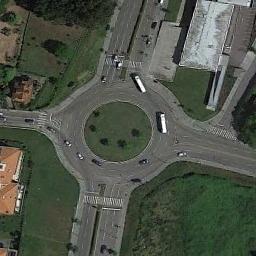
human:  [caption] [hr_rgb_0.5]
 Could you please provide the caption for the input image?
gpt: There are several buildings beside the roundabout .

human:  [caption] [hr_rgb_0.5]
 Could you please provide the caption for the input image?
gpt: The roundabout is on the grass next to trees and buildings .

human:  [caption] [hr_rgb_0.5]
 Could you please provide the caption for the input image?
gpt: The roundabout with four exits and entrances is surrounded by some houses and some cars are driving on the roundabout .

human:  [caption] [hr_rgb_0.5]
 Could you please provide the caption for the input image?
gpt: There are several moving vehicles on the road at the roundabout, There are several buildings and some trees and some lawns around the roundabout .

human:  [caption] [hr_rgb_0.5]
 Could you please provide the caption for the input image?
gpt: There are some buildings and green lawns beside the roundabout .